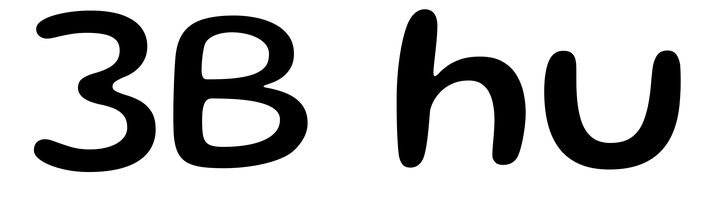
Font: Gluten_Regular